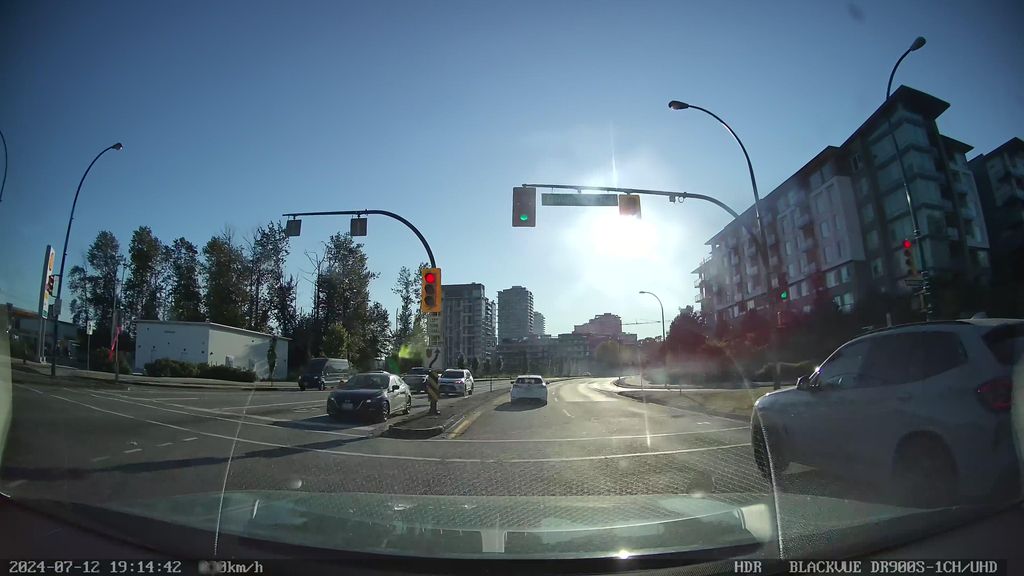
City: vancouver